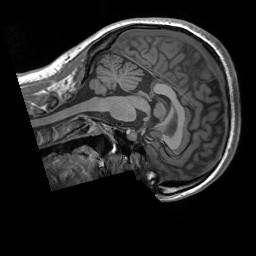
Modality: T1w
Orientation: sagittal
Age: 18
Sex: female
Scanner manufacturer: siemens
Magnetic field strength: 3 T
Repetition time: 1.9 s
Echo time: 0.00252 s